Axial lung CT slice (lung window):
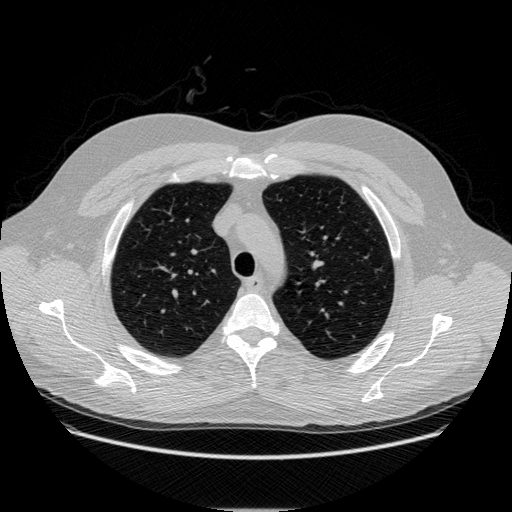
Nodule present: no